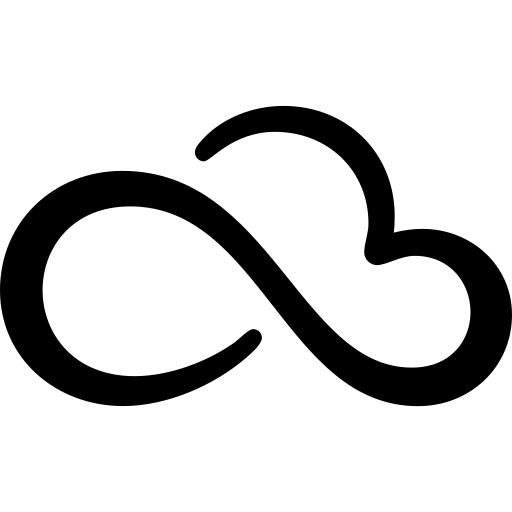
Tags: icon, FontAwesome, fa-icon, brand, skyatlas